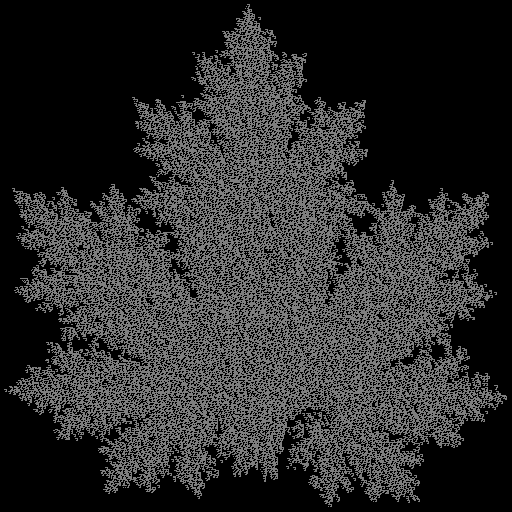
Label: maple_leaf